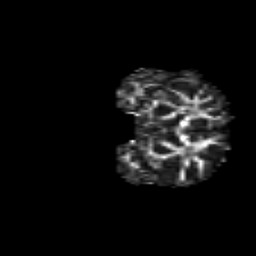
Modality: FA
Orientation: coronal
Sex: male
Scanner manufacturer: siemens
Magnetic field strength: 3 T
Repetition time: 5 s
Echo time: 0.071 s